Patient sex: M
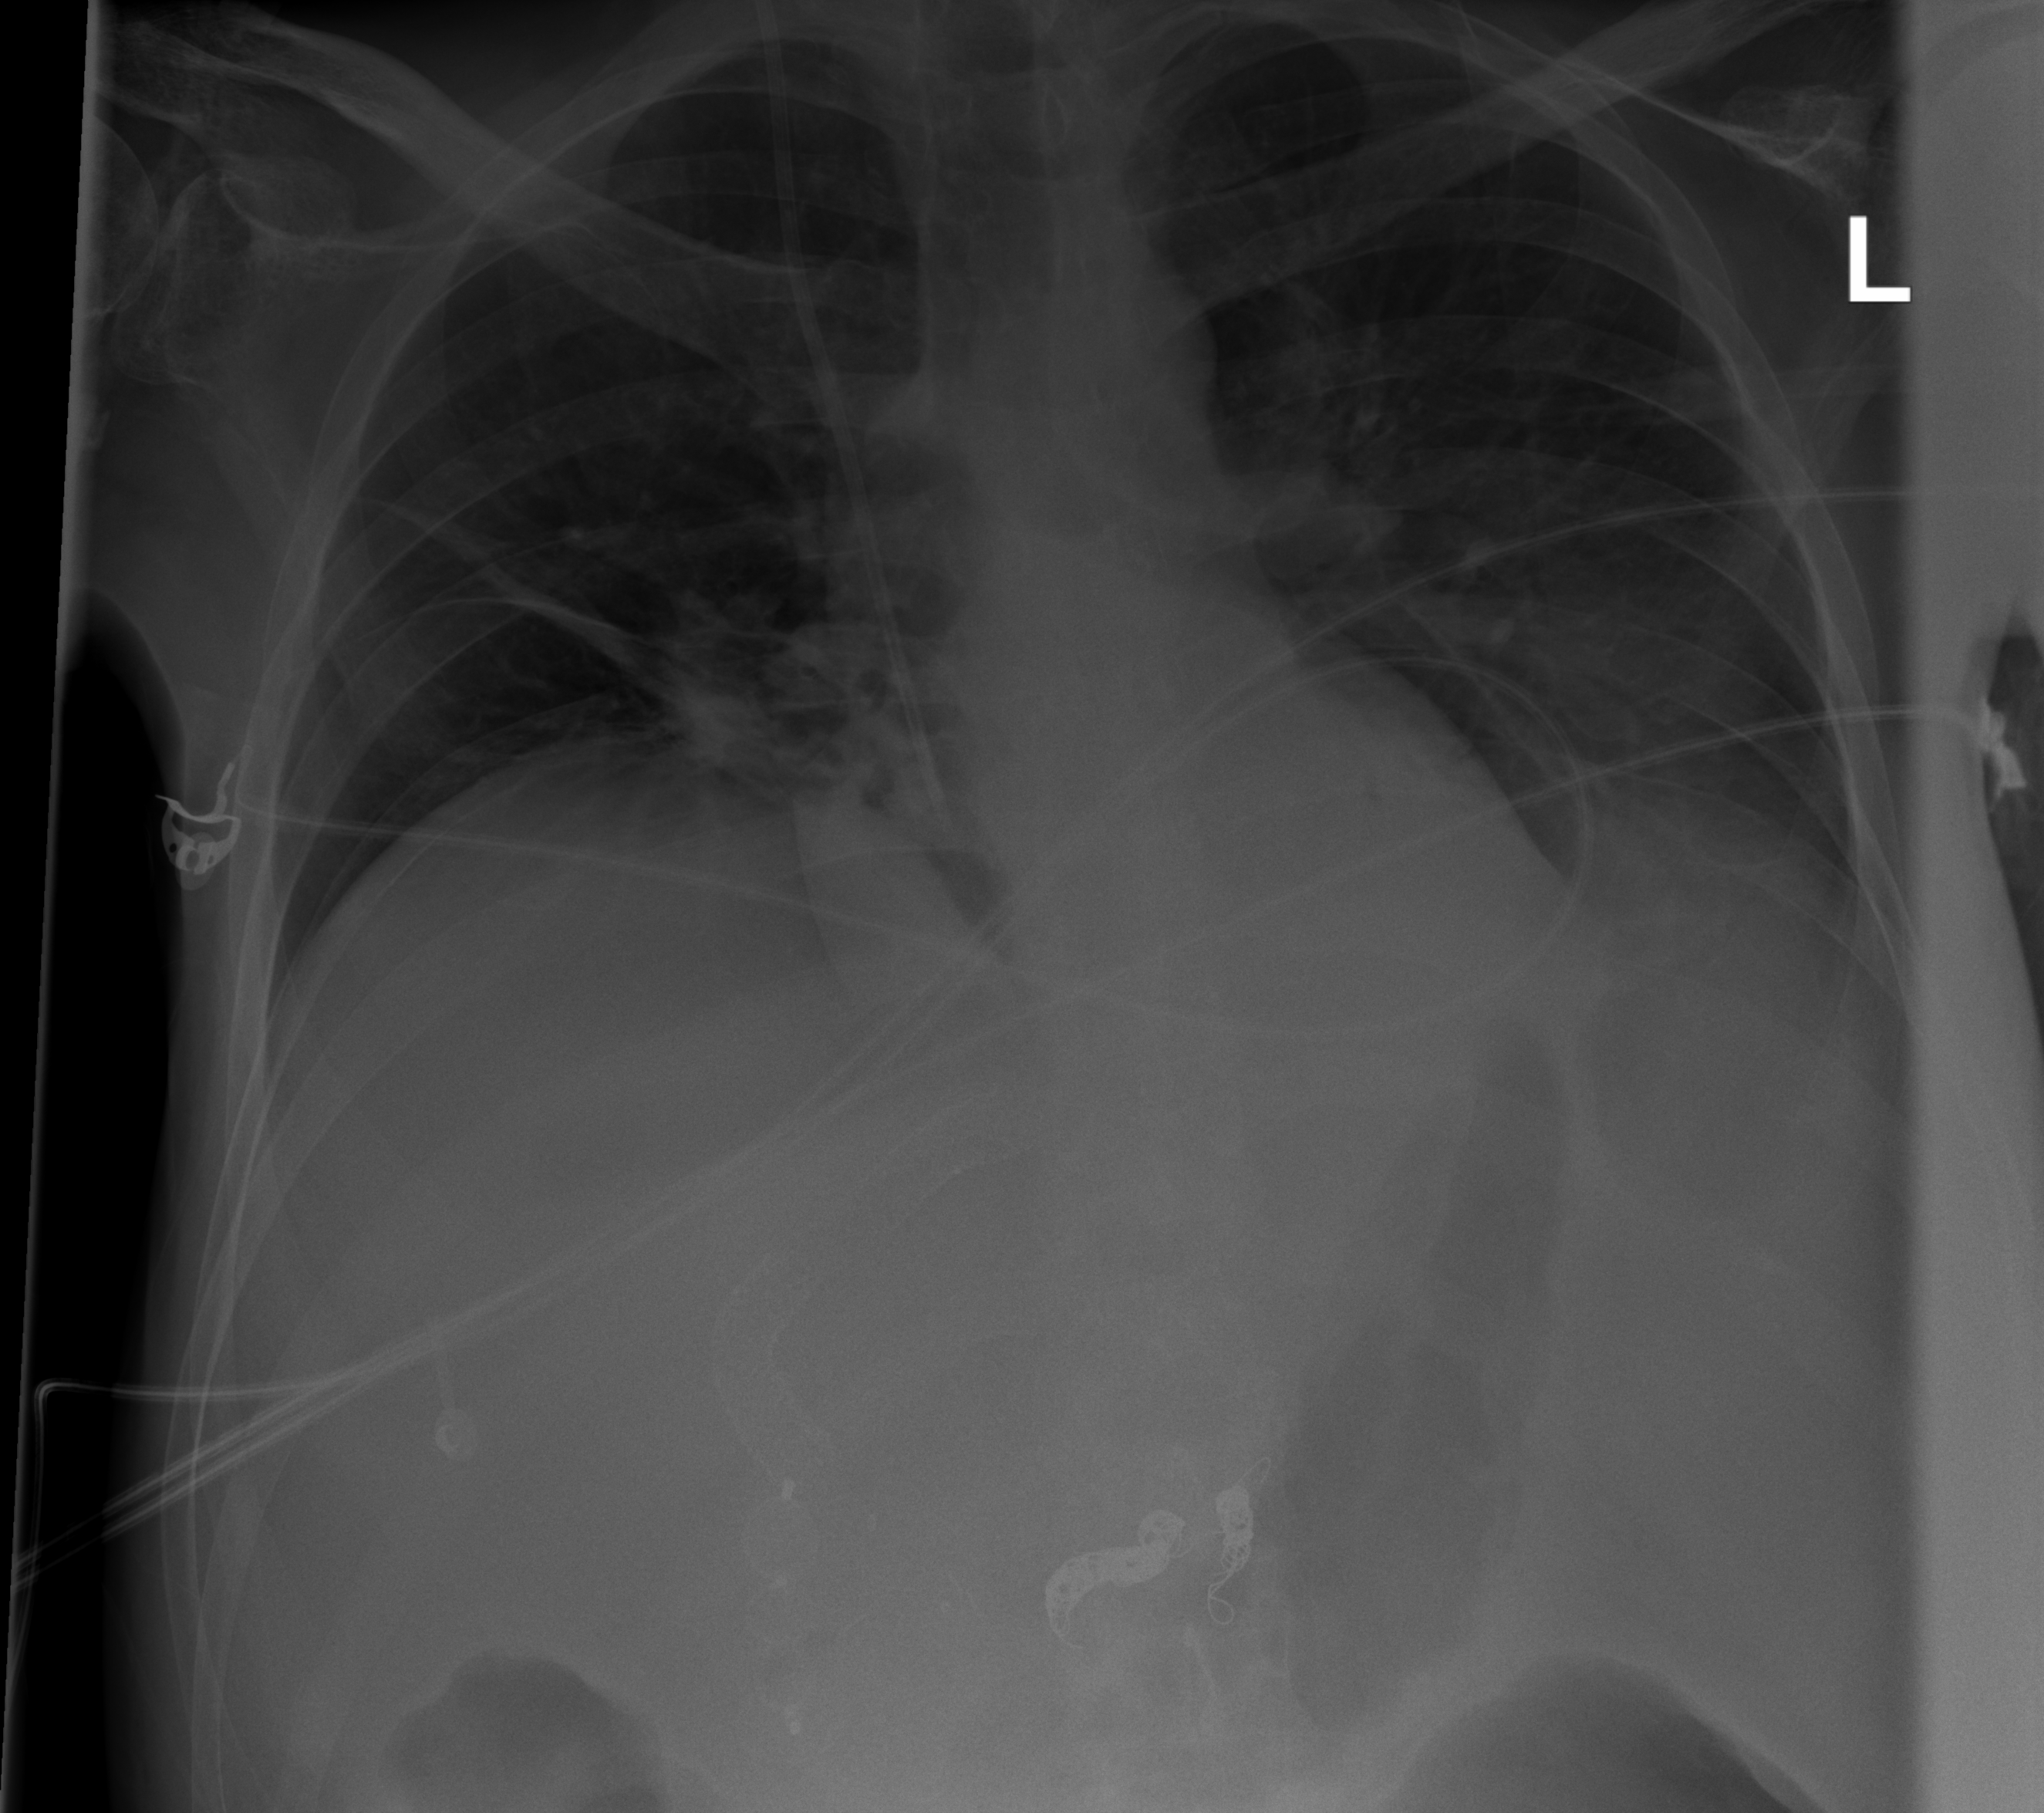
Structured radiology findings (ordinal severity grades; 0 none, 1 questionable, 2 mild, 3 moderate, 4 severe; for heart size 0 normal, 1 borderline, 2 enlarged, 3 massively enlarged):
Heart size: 0
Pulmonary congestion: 0
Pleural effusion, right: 0
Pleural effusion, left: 1
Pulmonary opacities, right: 0
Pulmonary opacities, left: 1
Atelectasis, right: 2
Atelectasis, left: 1